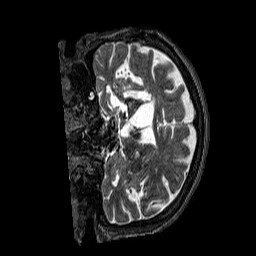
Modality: T2w
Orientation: coronal
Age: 75
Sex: female
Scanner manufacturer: siemens
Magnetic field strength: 3 T
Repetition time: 3.2 s
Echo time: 0.567 s